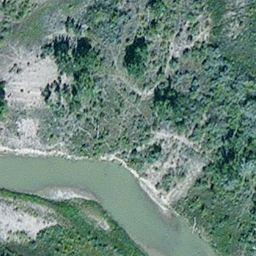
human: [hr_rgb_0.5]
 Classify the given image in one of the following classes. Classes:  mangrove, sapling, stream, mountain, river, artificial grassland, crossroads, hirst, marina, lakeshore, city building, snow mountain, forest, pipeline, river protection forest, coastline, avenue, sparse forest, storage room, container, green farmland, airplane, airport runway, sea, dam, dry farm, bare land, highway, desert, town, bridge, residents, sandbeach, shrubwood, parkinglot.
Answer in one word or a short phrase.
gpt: river